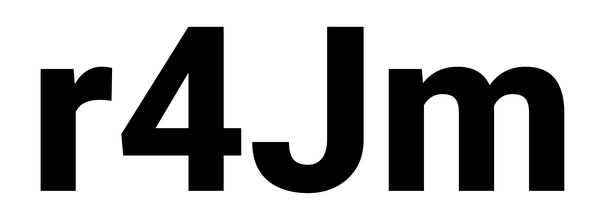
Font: Roboto_ExtraBold